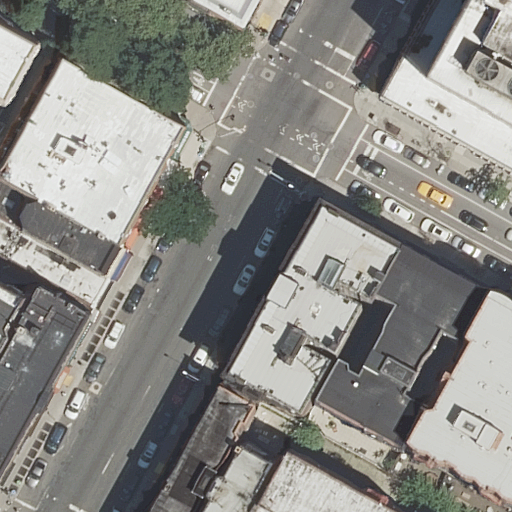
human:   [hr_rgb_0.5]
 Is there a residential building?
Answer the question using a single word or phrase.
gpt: yes

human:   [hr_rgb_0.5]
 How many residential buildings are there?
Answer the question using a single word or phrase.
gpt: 15

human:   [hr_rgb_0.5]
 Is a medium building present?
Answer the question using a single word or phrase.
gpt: yes

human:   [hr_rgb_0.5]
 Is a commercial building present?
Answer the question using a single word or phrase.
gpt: no

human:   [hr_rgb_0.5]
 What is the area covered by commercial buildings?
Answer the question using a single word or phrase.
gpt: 0m2

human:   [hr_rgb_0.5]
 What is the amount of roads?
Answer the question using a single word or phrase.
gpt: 2

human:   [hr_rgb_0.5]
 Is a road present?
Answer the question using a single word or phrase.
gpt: yes

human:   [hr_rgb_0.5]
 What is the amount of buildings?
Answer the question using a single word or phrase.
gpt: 15

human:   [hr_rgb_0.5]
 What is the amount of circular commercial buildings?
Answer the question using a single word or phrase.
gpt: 0

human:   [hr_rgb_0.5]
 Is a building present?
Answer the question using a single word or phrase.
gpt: yes

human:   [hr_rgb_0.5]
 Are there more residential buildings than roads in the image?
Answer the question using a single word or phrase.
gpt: yes

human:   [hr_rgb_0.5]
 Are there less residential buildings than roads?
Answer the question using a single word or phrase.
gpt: no

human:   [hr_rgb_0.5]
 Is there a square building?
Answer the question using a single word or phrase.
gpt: no

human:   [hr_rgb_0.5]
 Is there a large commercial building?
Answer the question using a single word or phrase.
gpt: no

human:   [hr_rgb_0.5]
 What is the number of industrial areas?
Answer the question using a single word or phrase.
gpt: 0

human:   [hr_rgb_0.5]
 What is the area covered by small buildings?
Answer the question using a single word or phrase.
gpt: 109m2

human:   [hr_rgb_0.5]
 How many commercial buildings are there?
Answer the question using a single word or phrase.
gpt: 0

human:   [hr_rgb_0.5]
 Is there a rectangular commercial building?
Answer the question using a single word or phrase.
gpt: no

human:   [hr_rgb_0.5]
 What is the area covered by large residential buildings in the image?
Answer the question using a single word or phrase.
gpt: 1911m2

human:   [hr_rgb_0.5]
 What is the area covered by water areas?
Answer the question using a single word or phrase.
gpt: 0m2

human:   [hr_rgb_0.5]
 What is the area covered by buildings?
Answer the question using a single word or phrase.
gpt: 4291m2

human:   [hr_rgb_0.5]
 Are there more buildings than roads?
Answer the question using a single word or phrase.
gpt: yes

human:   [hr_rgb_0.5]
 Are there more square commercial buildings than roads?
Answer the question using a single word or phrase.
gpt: no

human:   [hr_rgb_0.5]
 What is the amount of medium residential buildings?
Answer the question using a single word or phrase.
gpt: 9

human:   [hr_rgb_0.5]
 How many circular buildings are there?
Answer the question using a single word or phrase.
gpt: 0

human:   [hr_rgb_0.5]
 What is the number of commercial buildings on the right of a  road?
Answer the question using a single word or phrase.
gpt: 0

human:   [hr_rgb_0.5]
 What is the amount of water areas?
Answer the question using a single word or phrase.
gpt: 0

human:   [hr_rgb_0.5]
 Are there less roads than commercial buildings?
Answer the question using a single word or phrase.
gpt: no

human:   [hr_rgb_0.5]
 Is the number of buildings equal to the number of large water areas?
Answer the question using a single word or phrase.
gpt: no

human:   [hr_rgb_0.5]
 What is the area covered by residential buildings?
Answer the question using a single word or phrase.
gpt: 4291m2

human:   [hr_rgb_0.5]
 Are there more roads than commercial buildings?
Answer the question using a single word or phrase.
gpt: yes

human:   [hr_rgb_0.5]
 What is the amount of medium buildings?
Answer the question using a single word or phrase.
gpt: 9

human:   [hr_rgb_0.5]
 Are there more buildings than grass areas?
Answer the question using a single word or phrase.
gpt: yes

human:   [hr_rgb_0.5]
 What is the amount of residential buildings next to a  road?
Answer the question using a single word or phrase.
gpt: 15

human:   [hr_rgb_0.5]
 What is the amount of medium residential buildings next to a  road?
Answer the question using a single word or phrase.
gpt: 9

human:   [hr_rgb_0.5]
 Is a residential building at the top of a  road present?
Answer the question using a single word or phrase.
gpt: yes

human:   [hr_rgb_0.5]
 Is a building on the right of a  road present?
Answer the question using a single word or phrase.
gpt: yes

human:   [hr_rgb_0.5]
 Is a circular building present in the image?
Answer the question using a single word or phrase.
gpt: no

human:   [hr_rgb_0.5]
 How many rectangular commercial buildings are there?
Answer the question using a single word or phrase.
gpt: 0

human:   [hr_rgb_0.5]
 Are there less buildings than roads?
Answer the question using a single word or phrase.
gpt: no

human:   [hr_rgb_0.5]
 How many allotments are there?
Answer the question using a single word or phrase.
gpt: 0

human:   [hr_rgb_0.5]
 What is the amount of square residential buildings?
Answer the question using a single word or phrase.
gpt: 0

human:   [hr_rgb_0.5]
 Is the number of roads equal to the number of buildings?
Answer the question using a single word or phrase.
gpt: no

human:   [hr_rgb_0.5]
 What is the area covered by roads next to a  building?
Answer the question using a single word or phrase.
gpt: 0m2

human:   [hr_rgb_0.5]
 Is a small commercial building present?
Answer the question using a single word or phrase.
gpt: no

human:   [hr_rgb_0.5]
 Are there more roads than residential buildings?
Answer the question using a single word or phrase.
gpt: no

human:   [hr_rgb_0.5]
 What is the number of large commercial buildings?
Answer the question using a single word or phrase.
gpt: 0

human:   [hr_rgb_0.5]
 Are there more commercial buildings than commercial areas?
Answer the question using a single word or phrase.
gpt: no

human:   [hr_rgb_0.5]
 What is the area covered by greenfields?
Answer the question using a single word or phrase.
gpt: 0m2

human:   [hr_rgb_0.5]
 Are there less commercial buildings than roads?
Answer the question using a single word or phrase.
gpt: yes

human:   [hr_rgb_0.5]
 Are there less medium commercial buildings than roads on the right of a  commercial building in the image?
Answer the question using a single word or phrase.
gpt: no

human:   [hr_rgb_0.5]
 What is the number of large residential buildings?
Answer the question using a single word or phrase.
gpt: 3

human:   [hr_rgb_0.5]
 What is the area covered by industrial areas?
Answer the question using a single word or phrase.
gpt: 0m2

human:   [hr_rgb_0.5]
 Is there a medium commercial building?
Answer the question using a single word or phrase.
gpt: no

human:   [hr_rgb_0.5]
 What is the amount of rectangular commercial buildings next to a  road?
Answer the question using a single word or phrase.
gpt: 0

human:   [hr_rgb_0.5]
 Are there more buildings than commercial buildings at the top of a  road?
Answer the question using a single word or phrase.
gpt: yes

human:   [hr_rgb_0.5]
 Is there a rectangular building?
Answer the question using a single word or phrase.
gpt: yes

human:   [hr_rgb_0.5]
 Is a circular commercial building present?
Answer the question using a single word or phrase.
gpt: no

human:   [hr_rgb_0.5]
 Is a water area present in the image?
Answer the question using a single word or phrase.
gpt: no

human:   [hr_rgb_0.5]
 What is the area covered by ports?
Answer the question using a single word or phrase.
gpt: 0m2

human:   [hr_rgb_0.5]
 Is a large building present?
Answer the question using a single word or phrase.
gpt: yes

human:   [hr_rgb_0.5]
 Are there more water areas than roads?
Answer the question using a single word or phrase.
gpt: no

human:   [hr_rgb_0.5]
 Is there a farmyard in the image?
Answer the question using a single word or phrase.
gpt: no

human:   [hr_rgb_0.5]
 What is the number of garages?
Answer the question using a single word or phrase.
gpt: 0